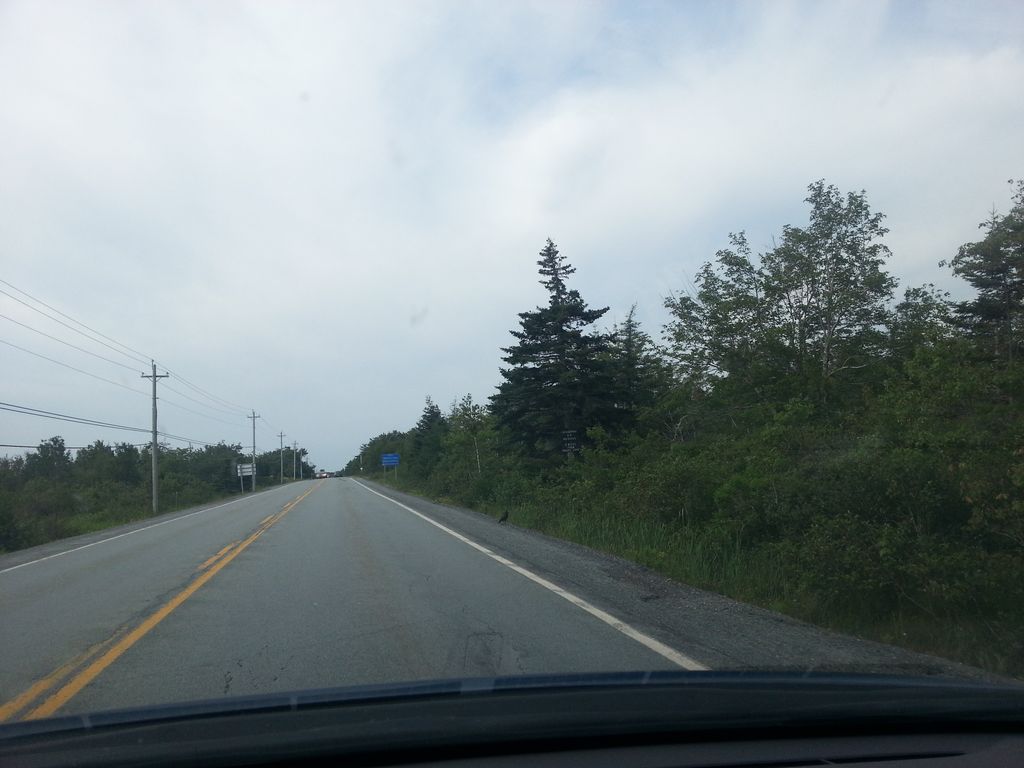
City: halifax